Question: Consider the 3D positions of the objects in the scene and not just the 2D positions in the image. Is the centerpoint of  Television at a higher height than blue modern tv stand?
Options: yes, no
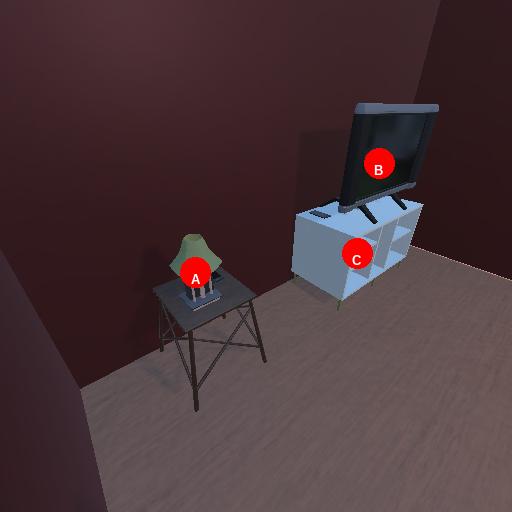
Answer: yes